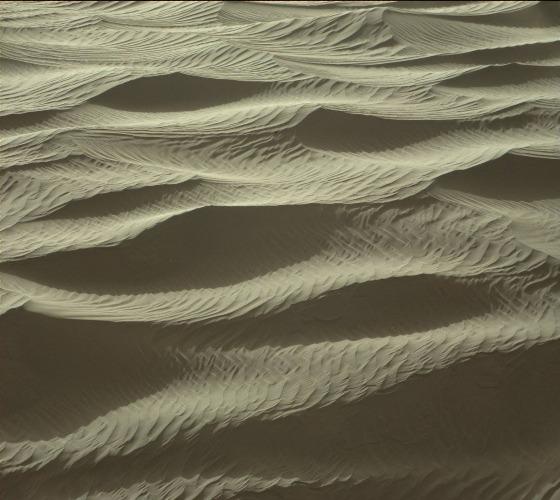
Terrain classes present: Gravel / Sand / Soil, Shadow